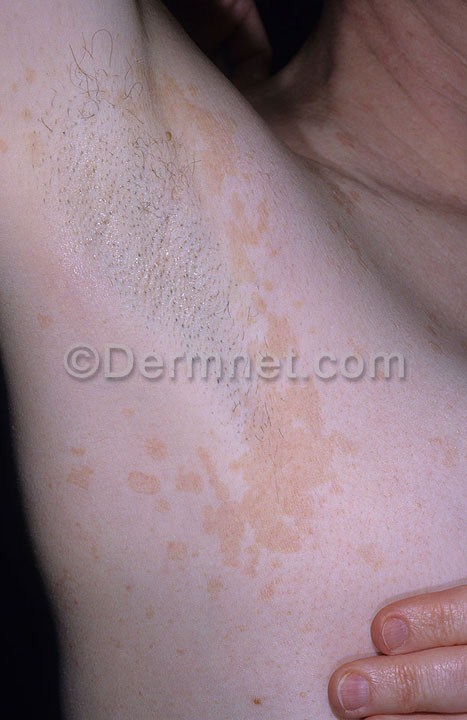
Disease: Tinea Ringworm Candidiasis and other Fungal Infections